Question: I want to draw an x axis with two scales like the picture below:

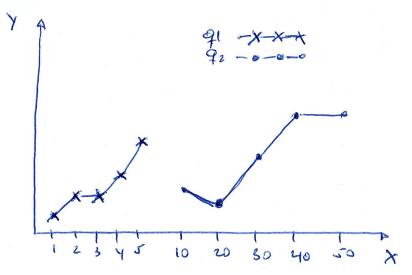
Answer: 'ggplot2' version can look like this:
'''
library(ggplot2)
x = c(1,2,3,4,5, 10,20,30,40,50)
y = c(1,2,2,3,4, 2,1,3,5,5)
# You should introduce cond - condition to separate axises - by yourself
df = data.frame(x=x,y=y,cond=ifelse(x>5,"x2","x1"))
ggplot(df, aes(x,y,group=cond)) + geom_line() + geom_point(aes(shape=cond), size=4) + facet_grid(.~cond, scales="free_x")
'''
Which produces this plot: